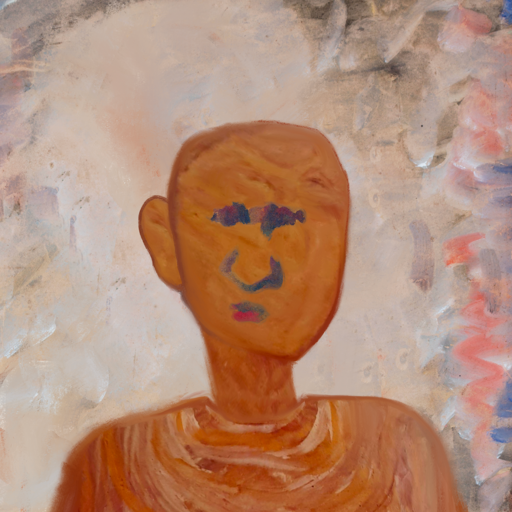
Background: Roy_Bahadur, Head And Neck Front: Pious_Lady, Face Front: In_The_Sun, Bust: Pious_Lady, Hair Front: Blank, Head Accessory: Blank, Second Necklace: Blank, Necklace: Blank, Baby: Blank